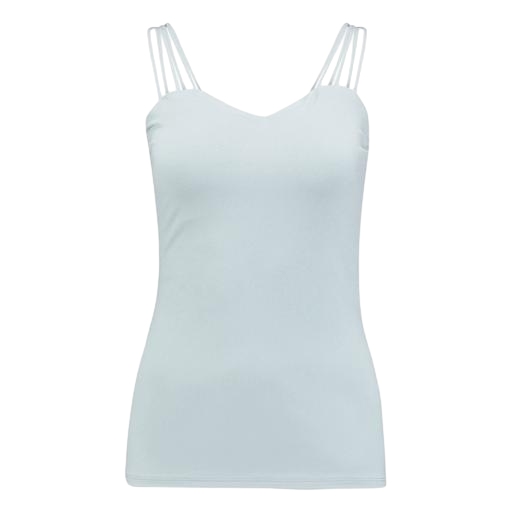
blue strappy tank, strappy v neck cami, light blue tank top, white background